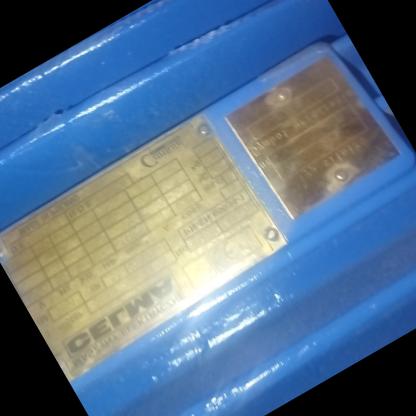
Klasa: tabliczka-znamionowa